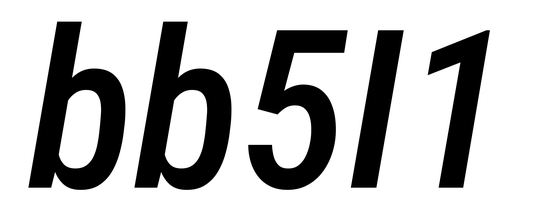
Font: Roboto-Italic_Condensed_Medium_Italic